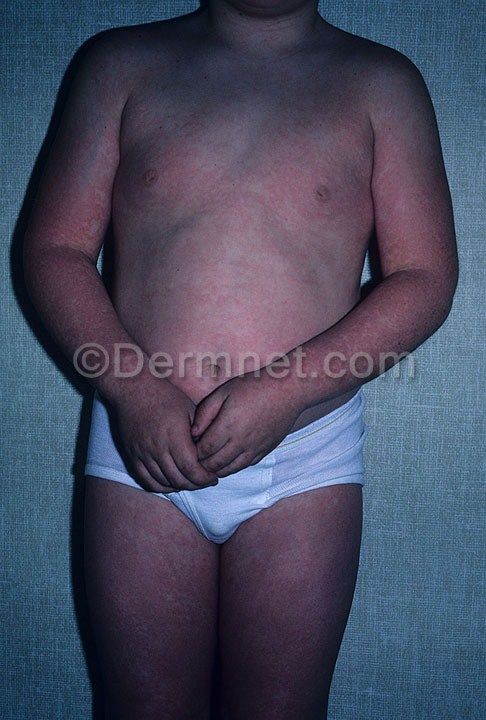
Disease: Exanthems and Drug Eruptions